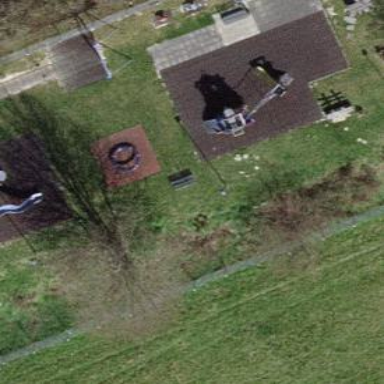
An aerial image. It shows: Playground area for leisure land.